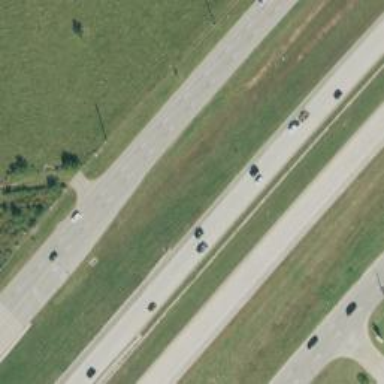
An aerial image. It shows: Secondary road with frontage road.